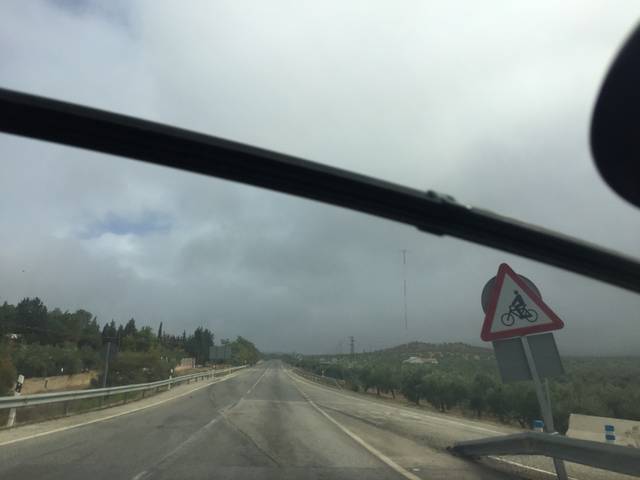
Region: Spain
Coordinates: 37.799, -3.719